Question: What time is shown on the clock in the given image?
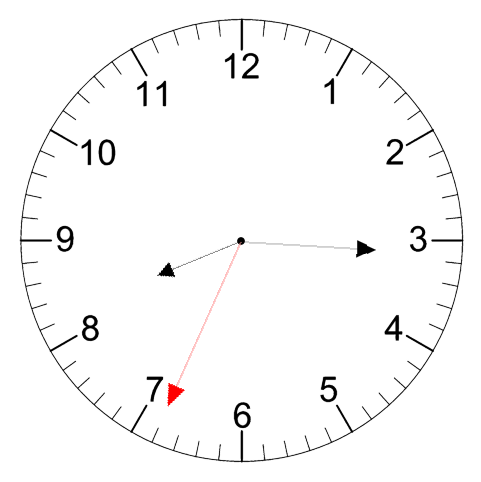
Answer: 08:15:34